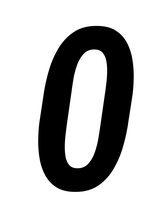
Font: Roboto-Italic_Condensed_SemiBold_Italic